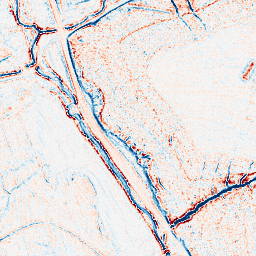
Category: edge_preserving
Decomposition family: anisotropic_diffusion
Decomposition parameters: iterations: 5
kappa: 100
gamma: 0.2
Upsampling method: sinc_hamming
Upsampling parameters: scale: 8
kernel_size: 16
Upsampling scale: 8